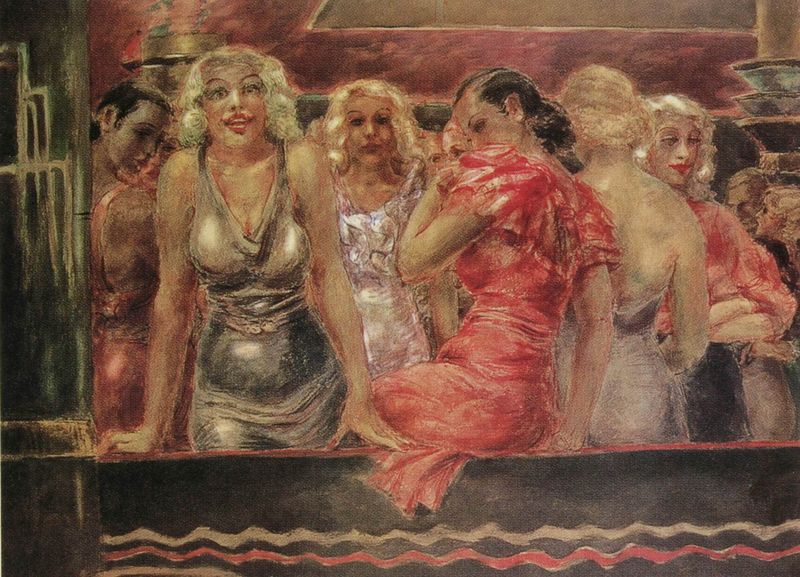
Titel: Ten Cents a Dance
Künstler: Reginald Marsh
Standort: New York (New York)
Institution: Whitney Museum of American Art
Schlagwörter: dunkel, gemälde, gruppe, weiß, frauen, grün, mädchen, abend, ausschnitt, bar, brust, bunt, busen, damen, frau, frisur, grau, haar, kleid, kleider, nacht, rücken, schwarz, säule, säulen, zeichnung, dame, haus, rot, ball, fest, ornament, tanz, blond, feier, kneipe, lokal, wand, architektur, arm, arme, gesicht, rahmen, gruppenporträt, innenraum, porträt, brüstung, haare, innen, oper, prostituierte, theater, tänzerinnen, locken, schminke, balkon, spanien, brüste, farbig, wellen, moderne, abends, farben, loge, querformat, salon, glanz, streifen, geländer, rüsche, rüschen, schick, lippenstift, kokett, freude, lachen, schwarzhaarige, quer, anschauen, stift, flirt, flamenco, kamerablick, sechs, veranstaltung, stifte, freizügig, flirten, prall, spanierin, blondinen, freuen, theaterloge, figurbetont, rückenfrei, brustsuppe, kabaret, lusthaus, querformatig, quewr, spielsalon, varieté